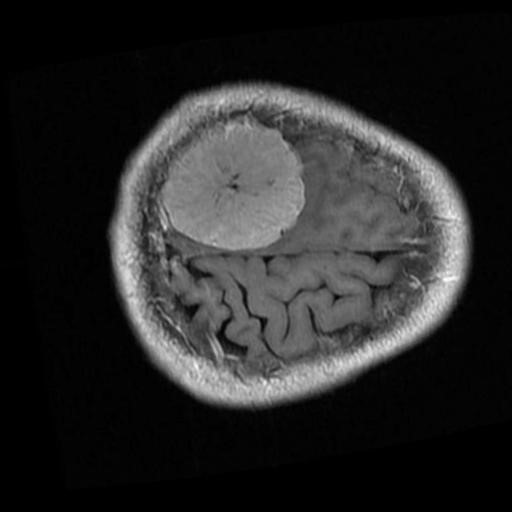
Label: brain_menin